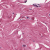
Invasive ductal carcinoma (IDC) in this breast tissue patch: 0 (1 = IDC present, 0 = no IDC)